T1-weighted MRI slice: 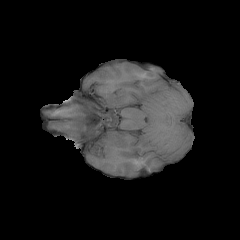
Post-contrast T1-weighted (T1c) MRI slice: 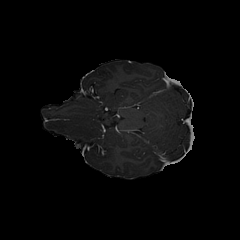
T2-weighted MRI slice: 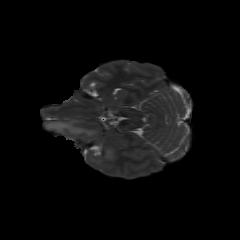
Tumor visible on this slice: yes